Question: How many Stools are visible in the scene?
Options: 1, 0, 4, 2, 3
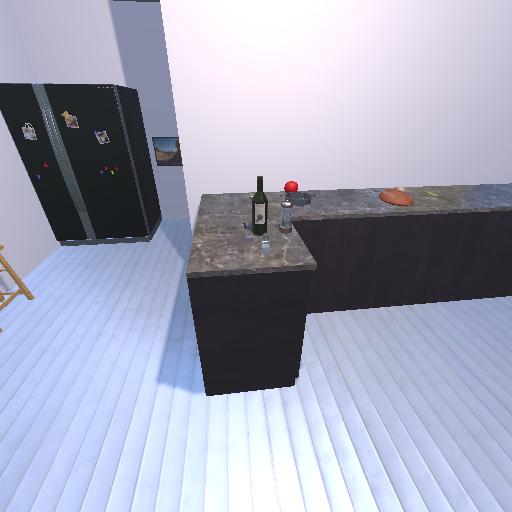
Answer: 1